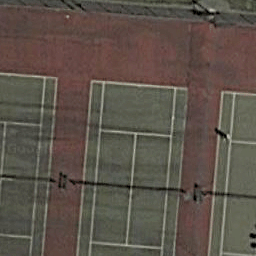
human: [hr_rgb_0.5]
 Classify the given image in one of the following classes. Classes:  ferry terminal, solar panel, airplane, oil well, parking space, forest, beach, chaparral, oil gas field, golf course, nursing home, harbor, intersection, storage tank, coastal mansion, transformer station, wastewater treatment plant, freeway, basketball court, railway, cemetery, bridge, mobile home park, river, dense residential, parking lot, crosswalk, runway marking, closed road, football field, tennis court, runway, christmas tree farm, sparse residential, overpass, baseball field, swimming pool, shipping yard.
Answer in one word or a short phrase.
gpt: tennis court